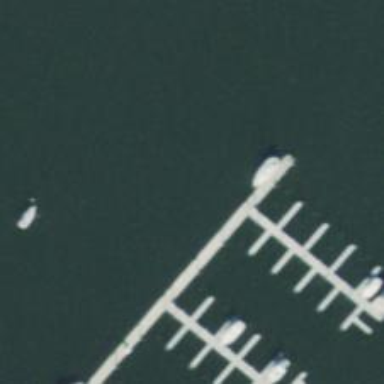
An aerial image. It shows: Pier with mooring facilities.